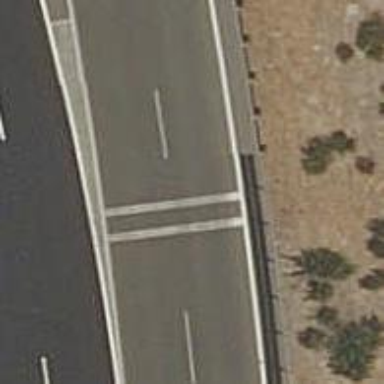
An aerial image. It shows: Rumble strip for traffic calming.